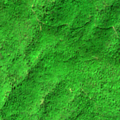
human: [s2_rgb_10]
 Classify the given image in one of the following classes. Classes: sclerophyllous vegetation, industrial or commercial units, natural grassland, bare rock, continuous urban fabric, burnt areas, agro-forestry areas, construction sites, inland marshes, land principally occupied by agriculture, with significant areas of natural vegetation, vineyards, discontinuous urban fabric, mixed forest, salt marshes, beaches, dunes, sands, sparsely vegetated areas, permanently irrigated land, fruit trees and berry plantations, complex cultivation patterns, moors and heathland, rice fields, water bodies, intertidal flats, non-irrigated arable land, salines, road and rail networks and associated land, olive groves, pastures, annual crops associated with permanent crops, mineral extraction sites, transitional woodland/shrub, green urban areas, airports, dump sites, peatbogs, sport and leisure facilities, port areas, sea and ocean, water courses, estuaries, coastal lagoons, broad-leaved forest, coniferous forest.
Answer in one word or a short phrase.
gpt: broad-leaved forest